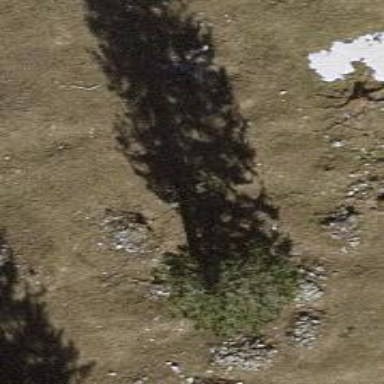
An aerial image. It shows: Beautiful tree in nature.